Question: I am using Android emulator for testing. One test contains cookie related mechanism, and to reset (retest) I need to remove existing cookie. I figured I will 'Wipe device' and that should eliminate any cookies and other stuff.
After wipe when trying to navigate to my local machine (<URL> I started getting 'net::ERR_CONNECTION_TIMED_OUT'. I am running IISExpress running on Visual Studio. I haven't changed anything between wipe didn't even stop debugging session, which is very odd.
I just realized it only works once -> when device first boots and browser is opened -> It goes to google and works ok, can do search and get results. Then when I try to go to 10.0.2.2 it fails, but after it had failed if I try to go back to google on same url it fails.

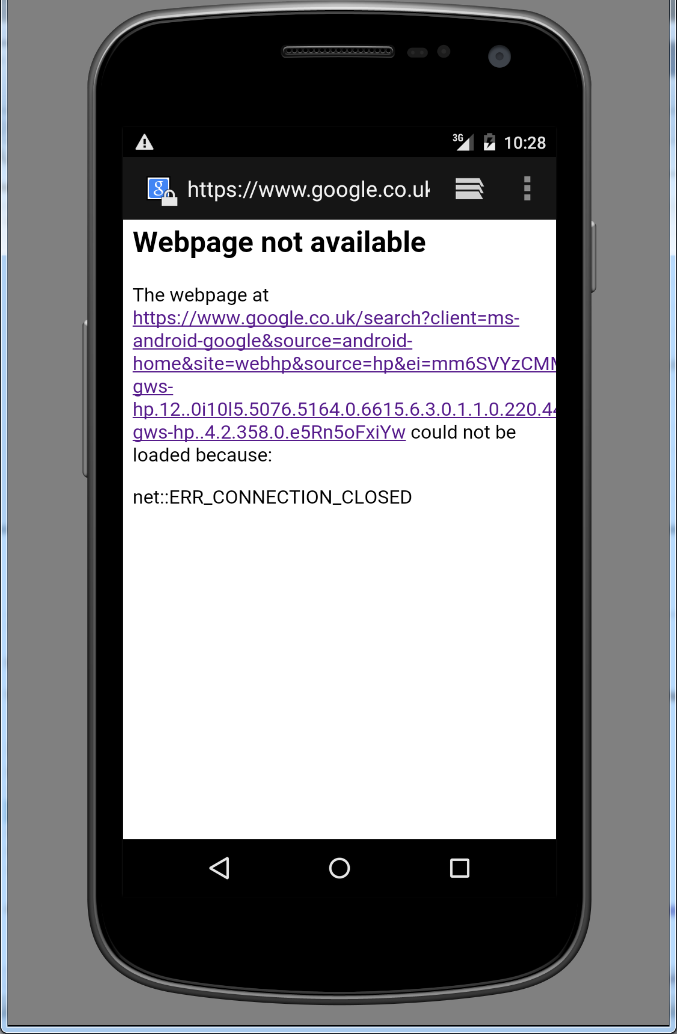
Answer: Figured it out.
I would loose internet only when I hit 10.0.2.2 not just any other site (like yahoo)
Turns out I messed up port while typing manually (50667) instead of (50766). My guess is antivirus would block it for trying to call on something that does not exist because it looks like something is trying to scan ports.